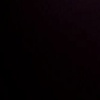
Label: space